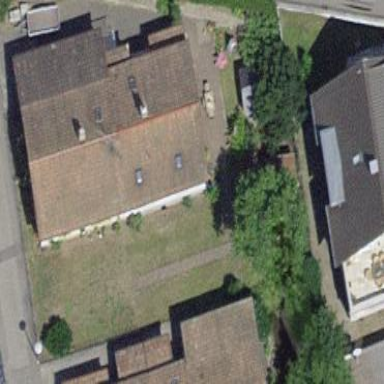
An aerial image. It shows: Semi-detached house with gabled roof.